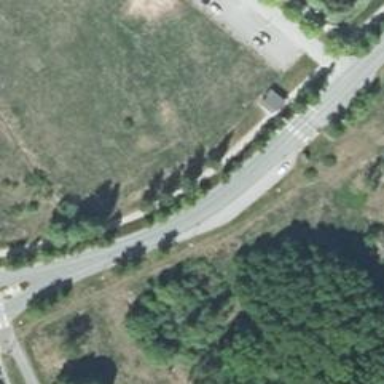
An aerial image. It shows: Asphalt cycleway.